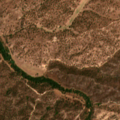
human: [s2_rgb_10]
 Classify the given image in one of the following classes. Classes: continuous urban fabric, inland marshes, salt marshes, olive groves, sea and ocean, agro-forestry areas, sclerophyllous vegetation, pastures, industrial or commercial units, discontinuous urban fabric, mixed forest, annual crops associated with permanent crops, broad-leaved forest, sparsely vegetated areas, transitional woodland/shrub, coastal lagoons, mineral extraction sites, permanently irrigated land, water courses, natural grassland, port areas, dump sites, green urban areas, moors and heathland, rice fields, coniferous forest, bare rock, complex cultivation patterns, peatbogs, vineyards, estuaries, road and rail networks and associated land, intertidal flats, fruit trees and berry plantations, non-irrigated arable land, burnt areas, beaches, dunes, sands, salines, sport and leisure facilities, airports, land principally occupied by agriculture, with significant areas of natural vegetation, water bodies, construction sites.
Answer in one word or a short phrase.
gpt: agro-forestry areas, broad-leaved forest